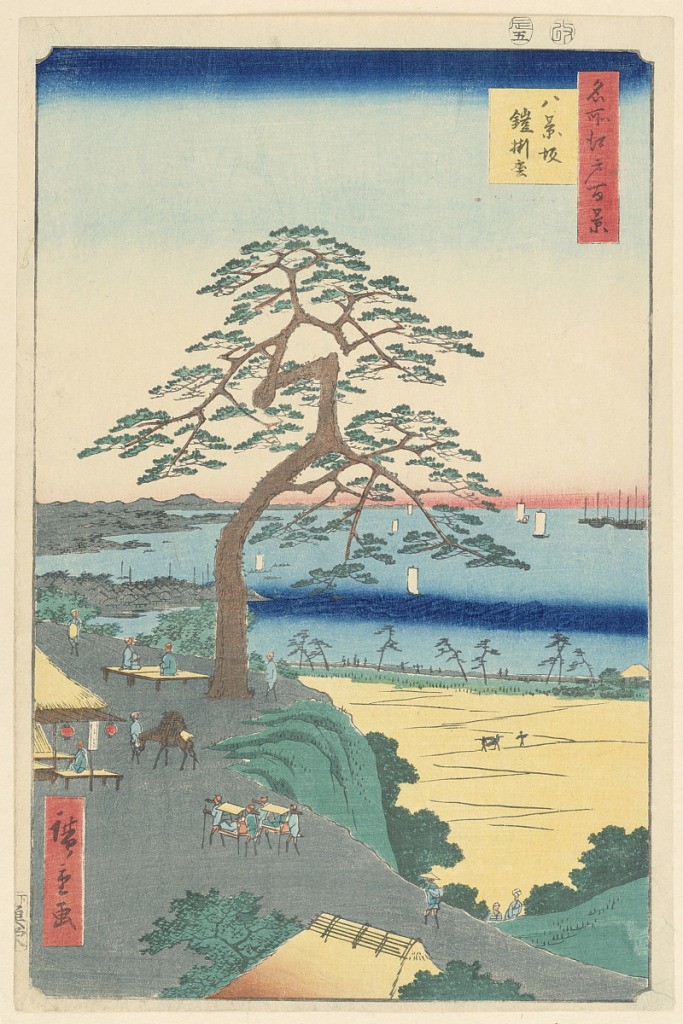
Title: Typical Scene on the Tokaido
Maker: Ando Hiroshige, Japanese, 1797–1858
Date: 1797-1858
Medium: Woodblock print in colored ink on paper
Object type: Print
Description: While the merchant class was considered the lowest of rank during this peaceful period, Hiroshige highlights this working-class as muses for his artwork. Near the forefront of the print are two pairs of workers carrying people of importance. It was not uncommon during this time for samurai families to travel on the Tokaido in this manner. Just beyond these men is a man leading a horse, perhaps using this town as a rest stop. Other figures are placed in the equal distance around the print. White sails are depicted far off in the range. One old and brilliant tree acts as the focal point for this everyday scene.